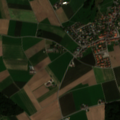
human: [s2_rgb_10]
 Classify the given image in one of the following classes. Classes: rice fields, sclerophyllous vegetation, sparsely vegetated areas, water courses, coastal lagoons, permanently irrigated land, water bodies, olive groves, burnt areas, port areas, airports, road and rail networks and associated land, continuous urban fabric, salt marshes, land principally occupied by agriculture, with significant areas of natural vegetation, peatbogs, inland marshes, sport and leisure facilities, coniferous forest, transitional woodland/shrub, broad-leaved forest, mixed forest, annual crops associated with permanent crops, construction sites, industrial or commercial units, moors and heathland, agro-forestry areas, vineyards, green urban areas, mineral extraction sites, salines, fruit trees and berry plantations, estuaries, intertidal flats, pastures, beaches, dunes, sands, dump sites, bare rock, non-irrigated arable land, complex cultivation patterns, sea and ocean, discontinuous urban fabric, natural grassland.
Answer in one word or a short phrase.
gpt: discontinuous urban fabric, non-irrigated arable land, coniferous forest, mixed forest